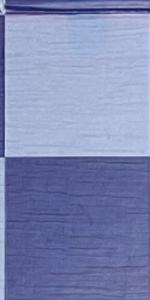
Label: Empty